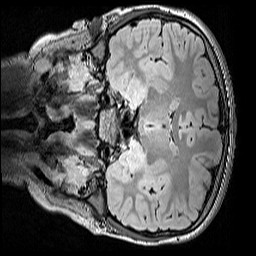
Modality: FLAIR
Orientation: coronal
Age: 11
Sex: male
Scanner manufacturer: siemens
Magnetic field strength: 3 T
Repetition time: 5 s
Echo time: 0.388 s